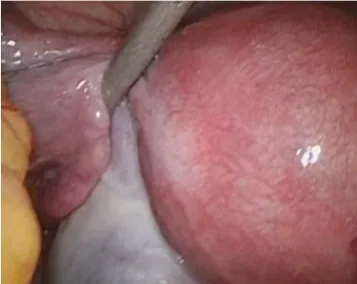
(B) The left ovary was cystic and slightly enlarged (4 cm x 3 cm) but appeared intact, with no evidence of torsion.
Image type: medical_photograph (other_medical_photograph)